С одной из пластин изначально незаряженного конденсатора мгновенно отделяется тонкий слой вещества, несущий заряд $q$. Затем он движется поступательно как целое с постоянной скоростью $v$ по направлению к противоположной пластине (см. рисунок).
Найдите зависимость тока в цепи от времени, пока слой движется в конденсаторе. Расстояние между пластинами конденсатора $D$, площадь поперечного сечения пластин $S$, индуктивность катушки $L$.
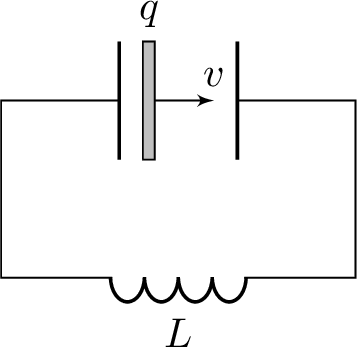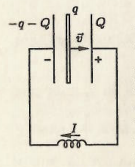
Решение: Сразу после испарения слоя вещества ток в цепи будет равен нулю, заряд на левой пластинке будет равен $q$, а на правой заряда не будет. Теперь рассмотрим произвольный момент времени (см. рисунок).  По закону сохранения заряда, если на правой пластинке появится заряд $Q$, то на левой будет заряд $(-q-Q)$. Напряжение на конденсаторе будет создаваться полями трех заряженных пластин: $$ U_{C}=\frac{(q+Q)}{2 \varepsilon_{0} S} D+\frac{Q}{2 \varepsilon_{0} S} D+\frac{q}{2 \varepsilon_{0} S} v t-\frac{q}{2 \varepsilon_{0} S}(D-v t)=\frac{2 Q D+2 q v t}{2 \varepsilon_{0} S}, $$ где $t$ — время, которое отсчитывается от момента испарения слоя. Запишем закон Ома для нашей цепи: $$ L \frac{d I}{d t}=\frac{Q D}{\varepsilon_{0} S}+\frac{q v t}{\varepsilon_{0} S} . $$ Продифференцируем обе части этого уравнения по $t$: $$ \frac{d^{2} I}{d t^{2}}+\frac{D}{\varepsilon_{0} S L} I=\frac{q v}{\varepsilon_{0} S L}. $$ Общее решение этого дифференциального уравнения $$ I(t)=\frac{q v}{D}\left(C_{1} \cos \omega_{0} t+C_{2} \sin \omega_{0} t+1\right), \text { где } \omega_{0}^{2}=\frac{D}{\varepsilon_{0} S L}. $$ Из начальных условий $I=0$ и $\frac{d I}{d t}=0$ при $t=0$ $($так как $U_{C}(0)=0)$ следует, что решение имеет вид: $$ I(t)=\frac{q v}{D}\left(1-\cos \omega_{0} t\right) . $$
Ответ: $$ I(t)=\frac{q v}{D}\left(1-\cos \omega_{0} t\right) . $$
Темы:
T, Электричество, Цепи, Конденсатор, Цепь с конденсатором, Цепь с катушкой, Всероссийские, Электрические цепи